Aerial crown-view tile of a tropical tree (Barro Colorado Island, Panama), acquired 20250317:
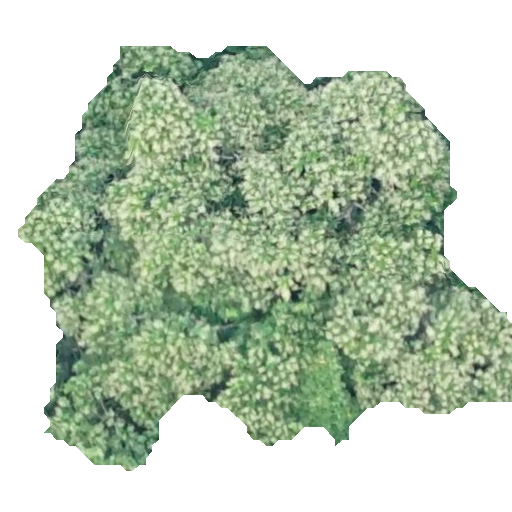
Species: Anacardium excelsum
GBIF accepted scientific name: Anacardium excelsum
Crown area: 217.534 m²